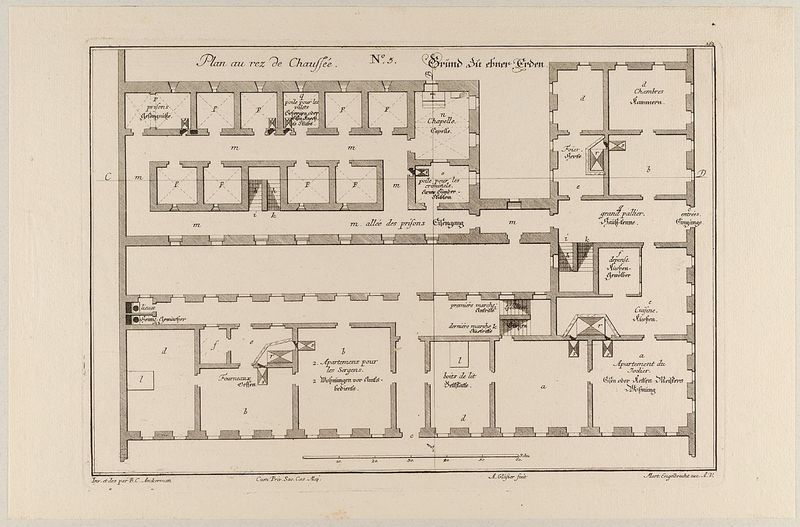
Titel: Grundriss eines Rathauses und eines Gefängnisses
Künstler: Martin Engelbrecht
Standort: Hamburg
Institution: Museum für Kunst und Gewerbe Hamburg
Schlagwörter: barock, papier, grafik, graphik, fotografie, photographie, kloster, druckgraphik, druckgrafik, radierung, entwurf, rathaus, kerker, plan, grundriss, large, wasserzeichen, home, big, reproduktionen, maze, organized, jail, barockzeit, barockzeitalter, druckerzeugnisse, architekturdarstellungen, neat, gebäudes, ornamentstich, vorlageblätter, gefängnis, packed, larfe, rez-de-chaussée